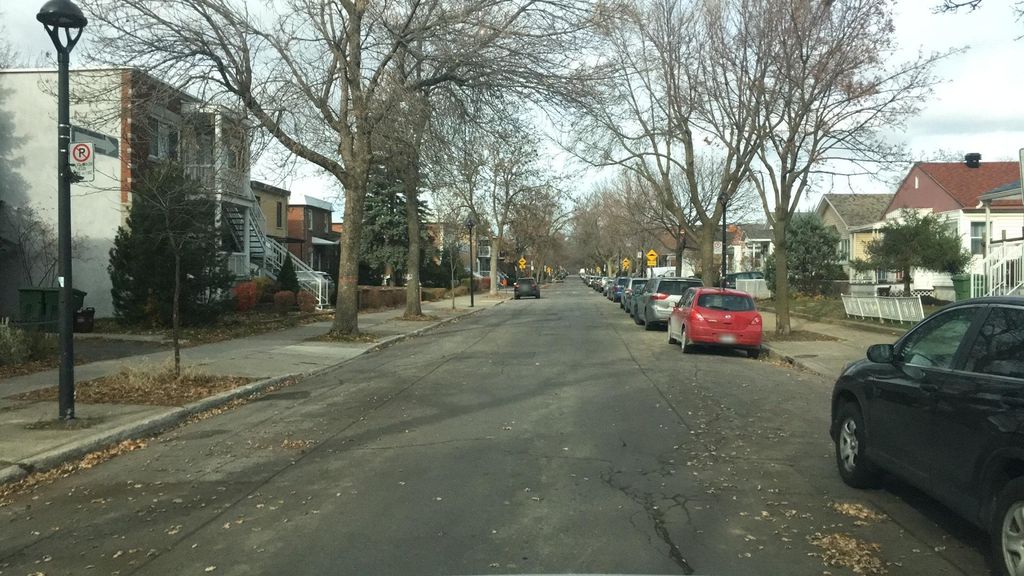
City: montreal